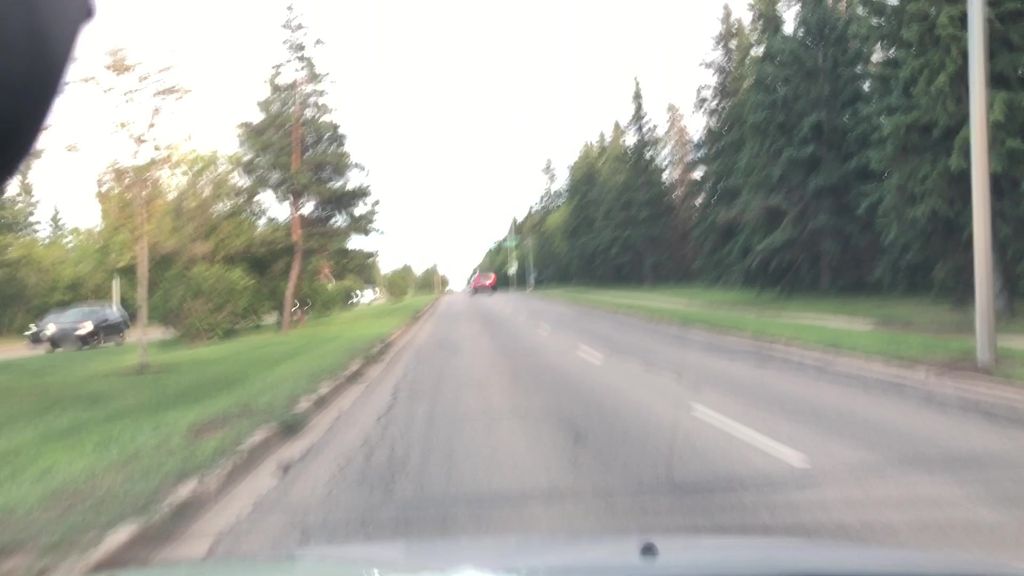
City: edmonton